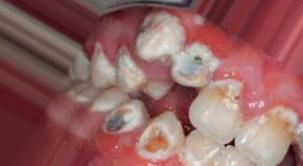
Condition: Caries